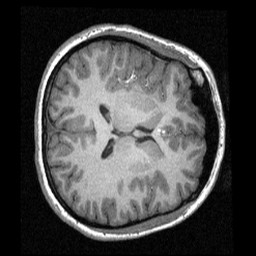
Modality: T1w
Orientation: axial